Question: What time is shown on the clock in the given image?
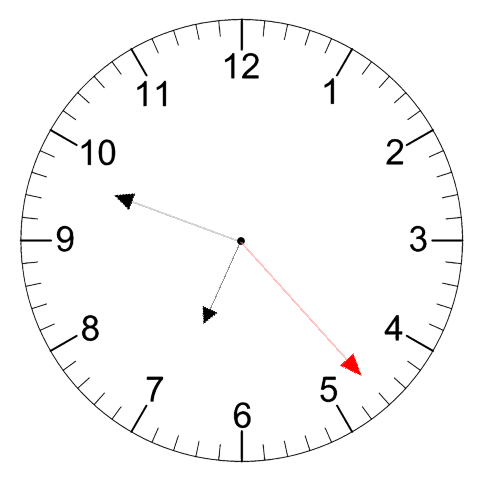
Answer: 06:48:23